Question: I have a project where I've had to build a web app targeted at Blackberry devices (Specifically the 8520)
The problem is that it seems like the 8520 has some kind of loading bar that appears at the bottom of the page, but doesn't go away after everything has loaded.
Is this a CSS thing or not? I can't figure it out.
For the CSS, I have the following related to the layout:
'''
html,body {
height:100%;
background-color:#000;
color:#fff;
}
body {
font-family:'BBAlpha sans', Arial, Helvetica;
font-size:100%;
overflow:hidden;
text-transform:uppercase;
}
#container {
width:311px;
height:218px;
overflow:hidden;
position:relative;
margin:0 auto;
}
'''

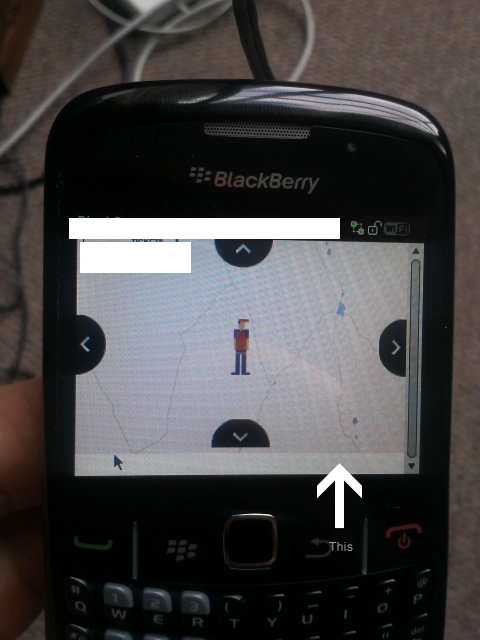
Answer: I'm thinking it could possibly be caused by using 100% as the dimension, so when it's done what you see what 100% was while the loading bar was shown. For example, when the loading bar is showing, only 200 pixels might be available as the height, and then once it's gone the screen will have 220. The app might not be refreshing its height after the loading bar is gone.